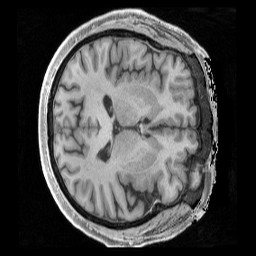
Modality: T1w
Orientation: axial
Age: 71
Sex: male
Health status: healthy
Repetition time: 2.4 s
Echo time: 0.00222 s